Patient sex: M
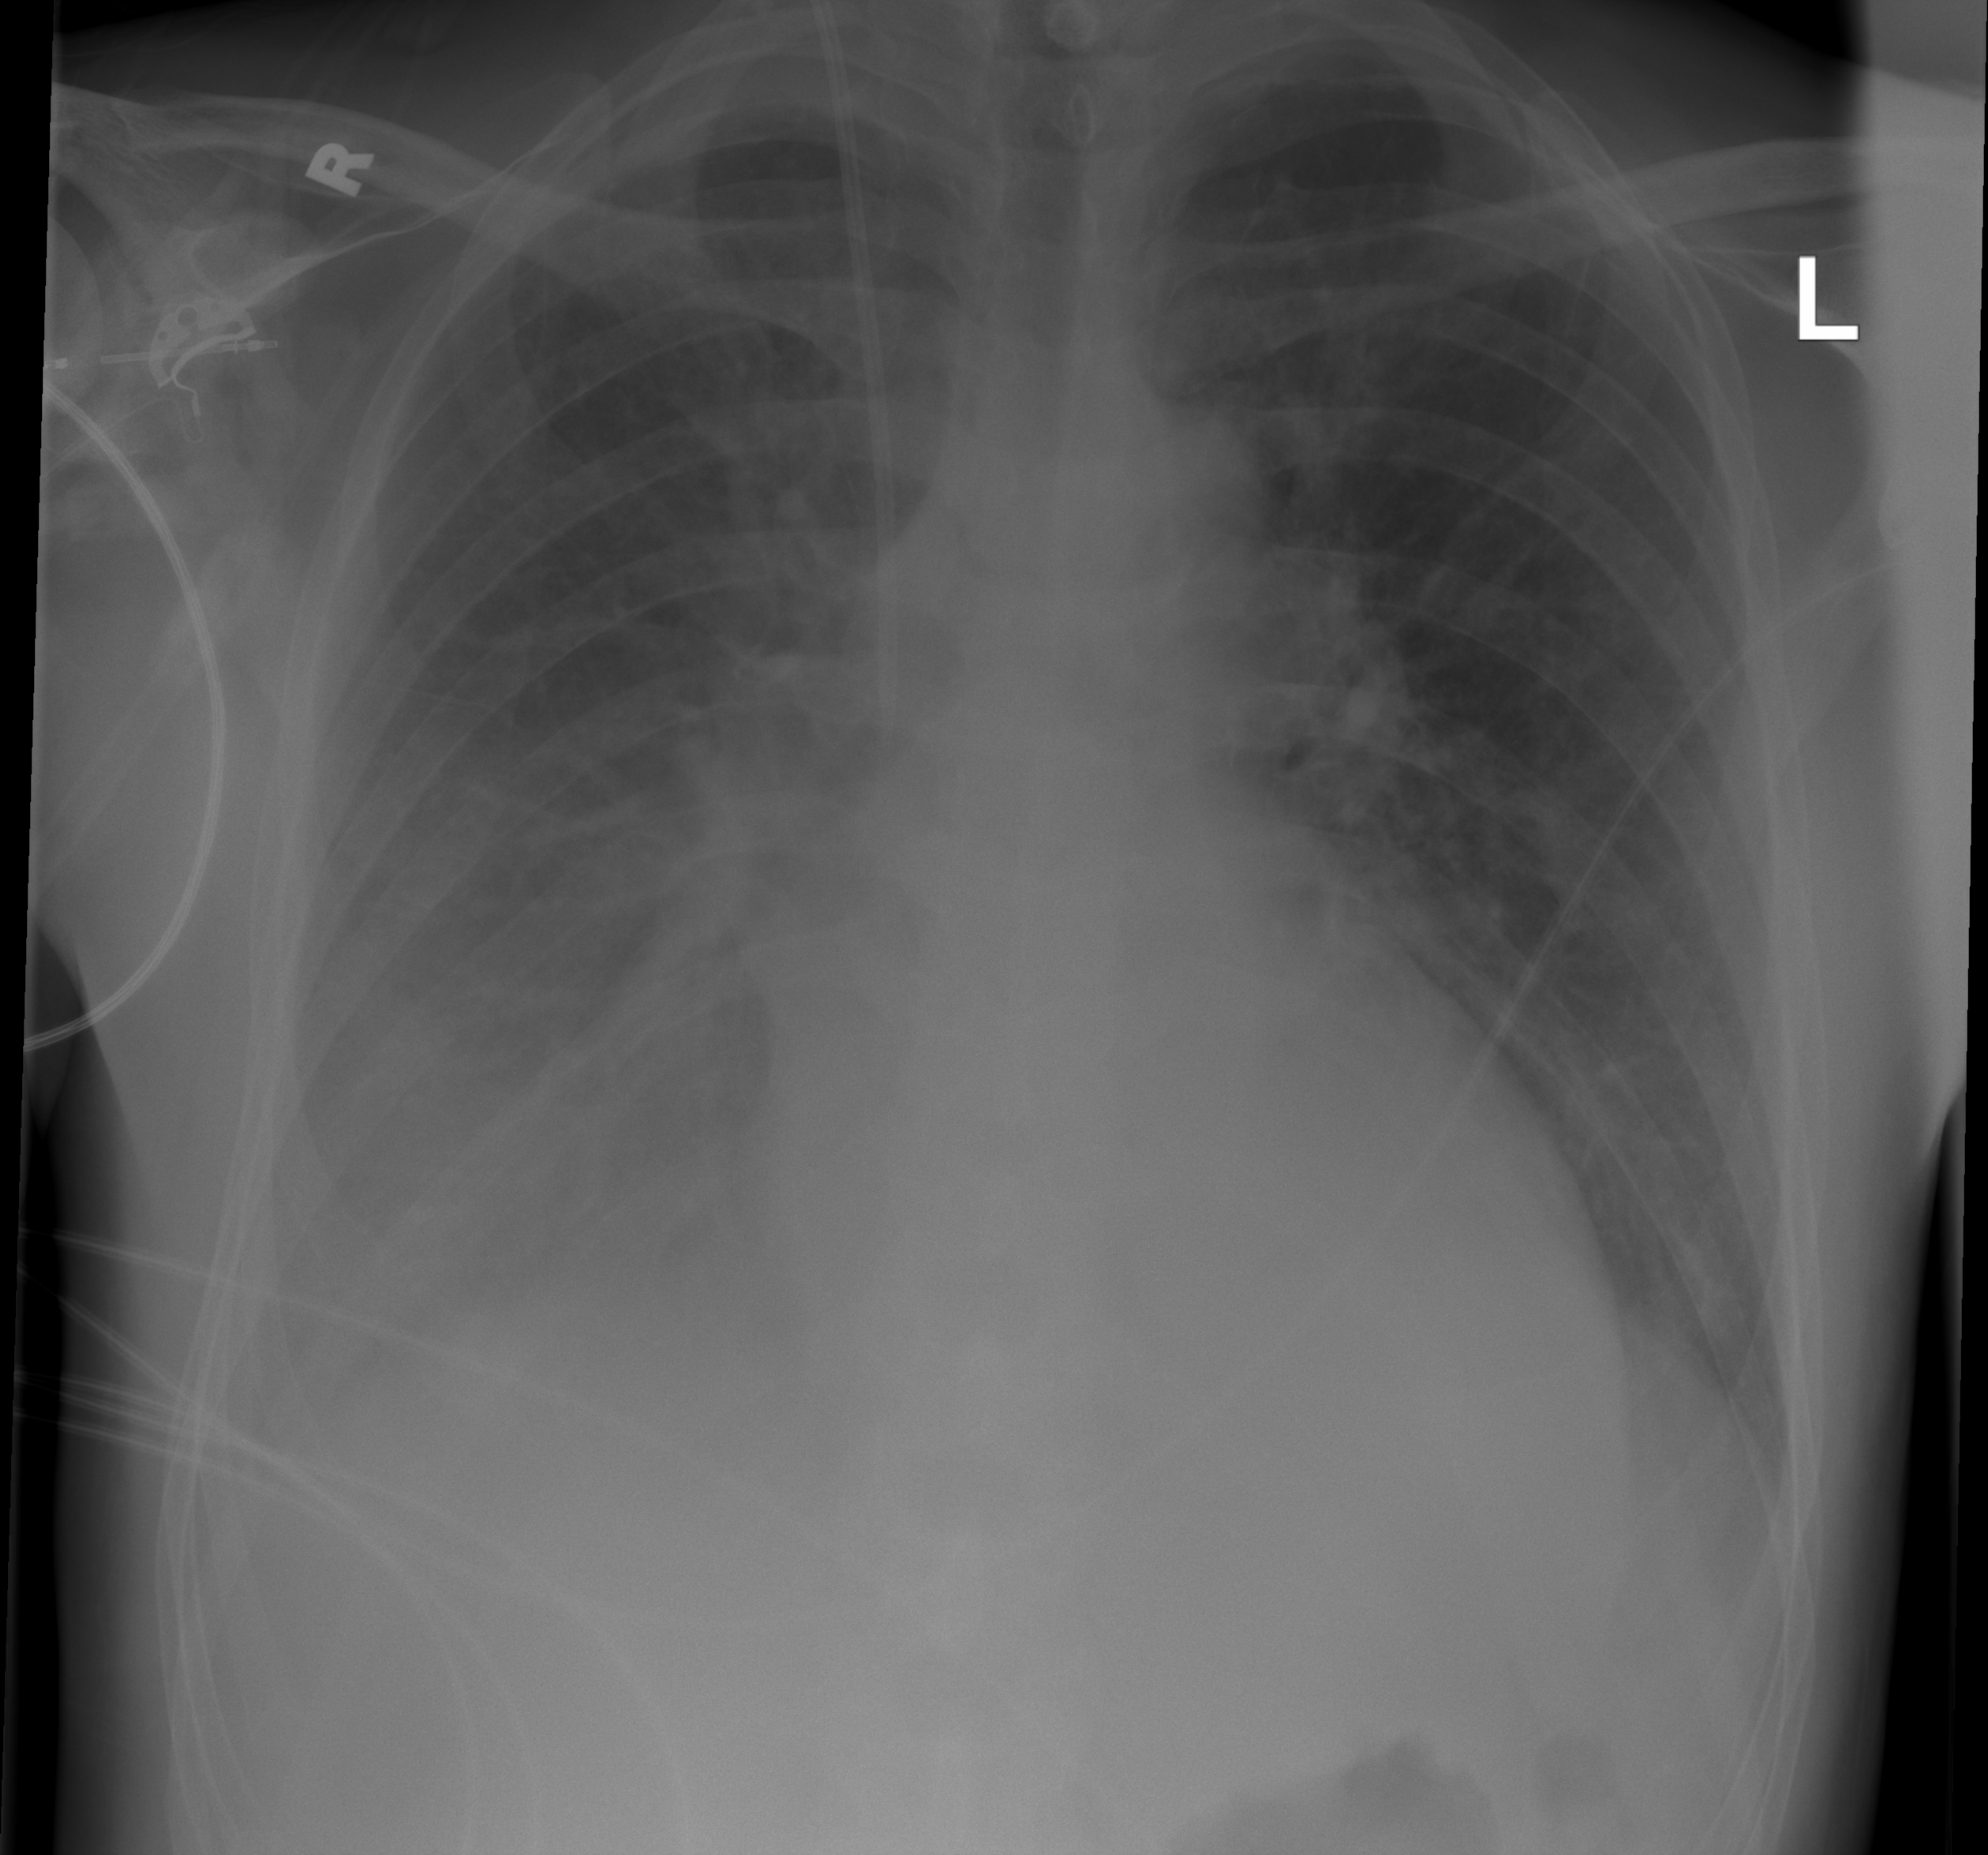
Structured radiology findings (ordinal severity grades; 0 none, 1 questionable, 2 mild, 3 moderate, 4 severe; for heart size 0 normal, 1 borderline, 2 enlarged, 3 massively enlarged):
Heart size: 3
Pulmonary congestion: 2
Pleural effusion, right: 3
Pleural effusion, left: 2
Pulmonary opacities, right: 2
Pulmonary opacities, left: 2
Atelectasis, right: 2
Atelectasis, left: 2